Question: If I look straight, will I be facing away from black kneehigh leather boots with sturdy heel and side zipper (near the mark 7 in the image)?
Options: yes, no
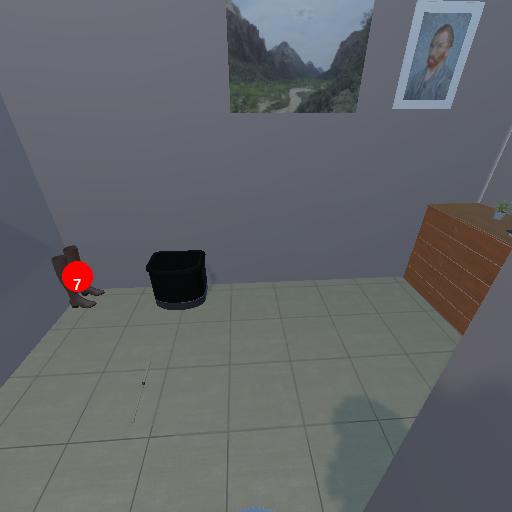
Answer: yes